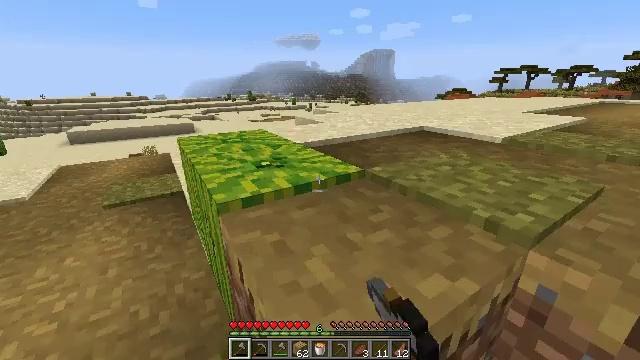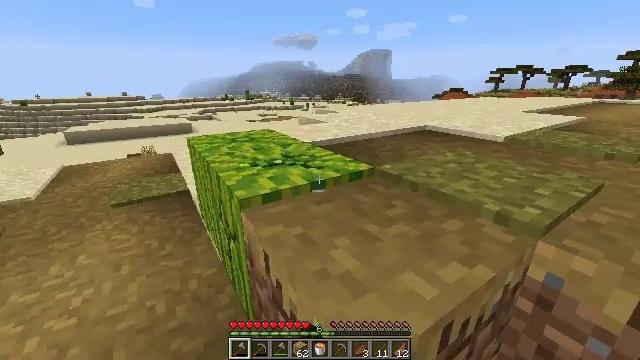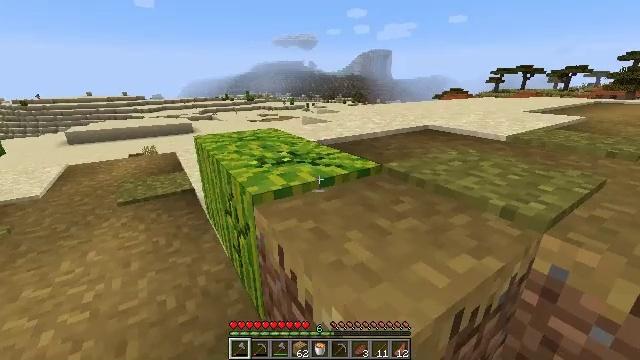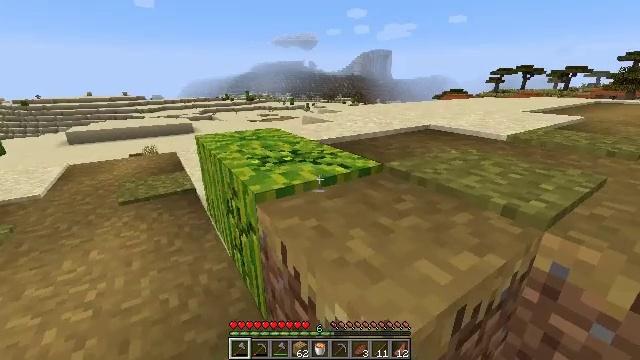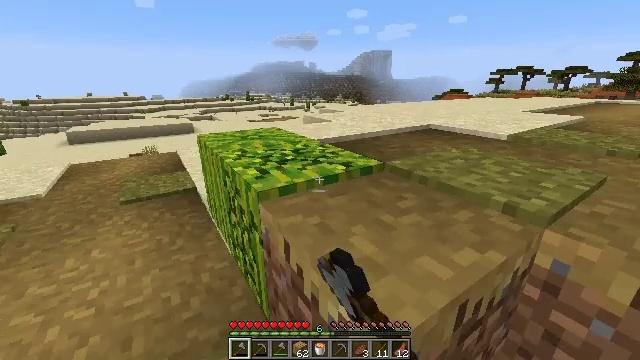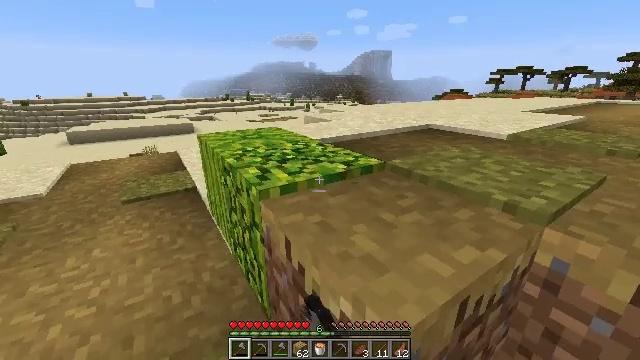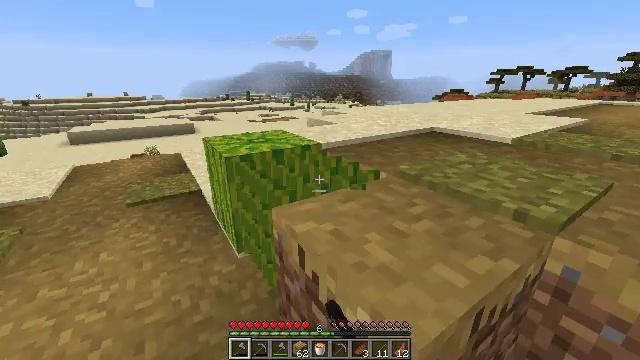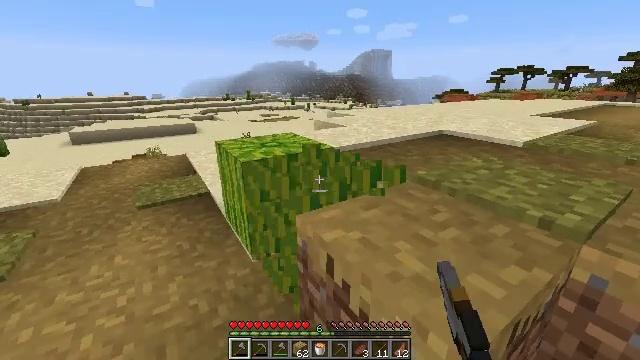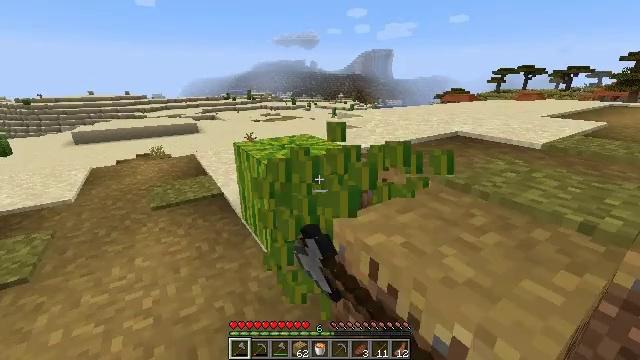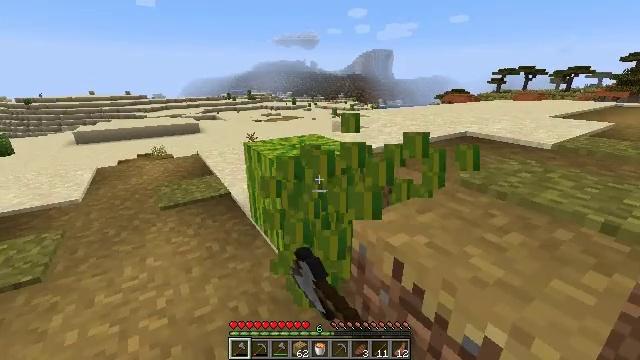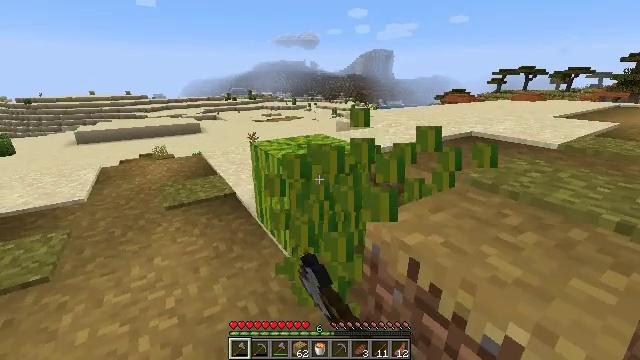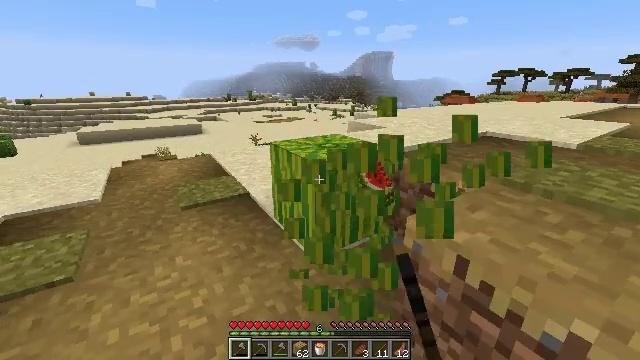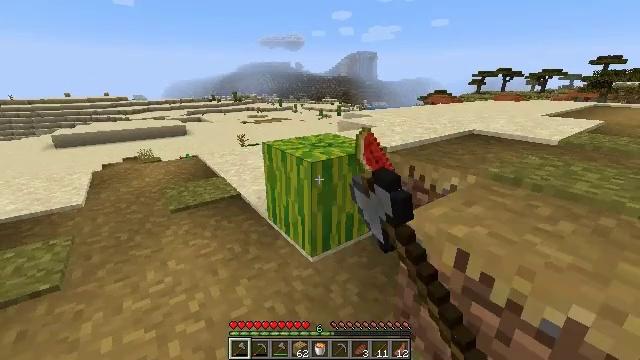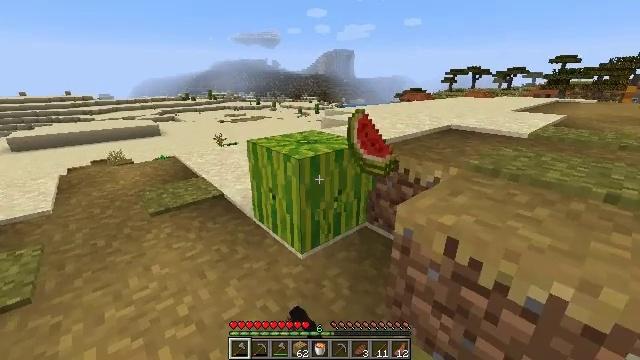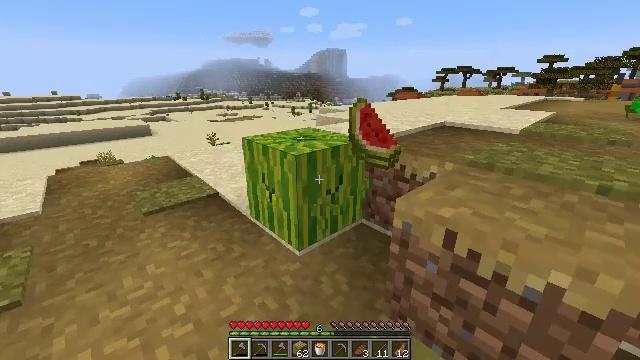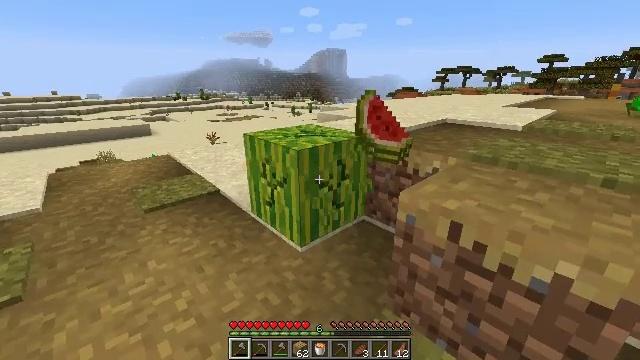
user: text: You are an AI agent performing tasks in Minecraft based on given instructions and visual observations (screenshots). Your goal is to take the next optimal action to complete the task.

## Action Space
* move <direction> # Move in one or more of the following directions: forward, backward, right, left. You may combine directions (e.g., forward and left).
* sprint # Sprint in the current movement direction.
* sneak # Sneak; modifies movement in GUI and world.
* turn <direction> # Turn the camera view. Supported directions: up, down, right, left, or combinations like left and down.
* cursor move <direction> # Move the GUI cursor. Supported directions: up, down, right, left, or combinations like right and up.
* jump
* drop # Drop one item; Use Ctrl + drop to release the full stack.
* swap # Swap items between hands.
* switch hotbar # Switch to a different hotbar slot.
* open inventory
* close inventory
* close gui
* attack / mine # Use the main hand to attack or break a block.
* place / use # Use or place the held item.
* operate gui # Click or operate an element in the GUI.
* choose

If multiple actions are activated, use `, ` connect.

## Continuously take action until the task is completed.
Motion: motion action
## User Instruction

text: Gather melon for food.
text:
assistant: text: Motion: attack / mine
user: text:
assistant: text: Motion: attack / mine
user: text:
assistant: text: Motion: attack / mine
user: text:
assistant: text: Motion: attack / mine
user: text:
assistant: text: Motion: attack / mine
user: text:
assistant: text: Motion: move left, attack / mine
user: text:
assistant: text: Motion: move left, attack / mine
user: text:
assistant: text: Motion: move left, attack / mine
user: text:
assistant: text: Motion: move left, attack / mine
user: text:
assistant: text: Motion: move left, attack / mine
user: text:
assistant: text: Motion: attack / mine
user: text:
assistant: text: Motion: turn right, attack / mine
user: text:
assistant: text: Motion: turn right, attack / mine
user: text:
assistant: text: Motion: turn right, attack / mine
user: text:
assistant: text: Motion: attack / mine
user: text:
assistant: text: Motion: attack / mine
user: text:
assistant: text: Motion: attack / mine
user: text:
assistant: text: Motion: move left, attack / mine
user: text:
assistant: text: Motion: move left, attack / mine
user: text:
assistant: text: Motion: move left, attack / mine
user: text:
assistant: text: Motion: move forward and move left, turn right, attack / mine
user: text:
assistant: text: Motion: move forward and move left, turn right and up, attack / mine
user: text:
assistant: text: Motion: move forward, turn right and up, attack / mine
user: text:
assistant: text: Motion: move forward, turn right, attack / mine
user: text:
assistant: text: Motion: no_op